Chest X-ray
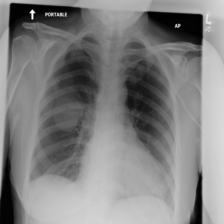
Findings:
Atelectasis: negative
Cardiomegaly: negative
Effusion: negative
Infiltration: negative
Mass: negative
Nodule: negative
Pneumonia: negative
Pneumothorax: negative
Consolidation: negative
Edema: negative
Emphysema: negative
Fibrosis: negative
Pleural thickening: negative
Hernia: negative